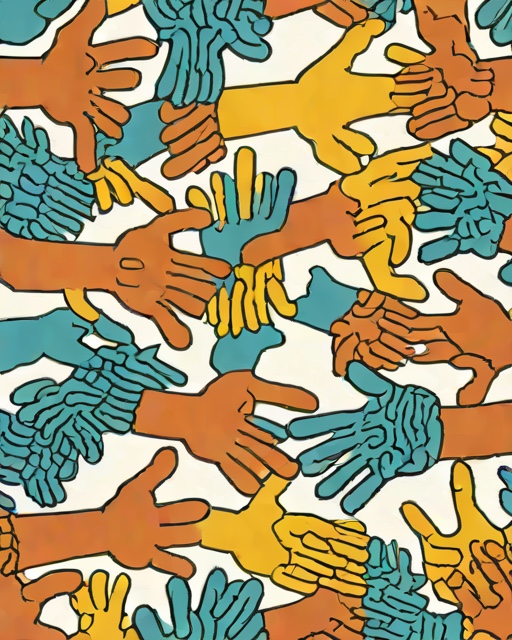
Category: Thank You